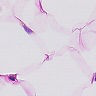
Metastatic tissue present: no